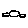
Label: car